Question: I have scaled a node in a Pane. But the layout of the Pane take into account the bounds without any transformation. I want it to take into account the transformed bounds.
For example :

And the code :
'''
import javafx.application.Application;
import javafx.geometry.Pos;
import javafx.scene.Scene;
import javafx.scene.control.Label;
import javafx.scene.layout.HBox;
import javafx.scene.layout.VBox;
import javafx.scene.shape.Circle;
import javafx.scene.transform.Scale;
import javafx.scene.transform.Translate;
import javafx.stage.Stage;
public class HBoxApp extends Application {
public static void main(String[] args) {
launch(args);
}
@Override
public void start(Stage stage) throws Exception {
double scale = 0.75;
HBox box1 = createBox();
box1.getChildren().add(new Circle(20));
box1.getChildren().add(new Label("Test without any scale"));
HBox box2 = createBox();
Circle c2 = new Circle(20);
c2.setScaleX(scale);
c2.setScaleY(scale);
box2.getChildren().add(c2);
box2.getChildren().add(new Label("Test with the setScaleX/Y methods"));
HBox box3 = createBox();
Circle c3 = new Circle(20);
c3.getTransforms().add(new Scale(scale, scale));
box3.getChildren().add(c3);
box3.getChildren().add(new Label("Test with the Scale transform"));
HBox box4 = createBox();
Circle c4 = new Circle(20);
c4.getTransforms().addAll(new Scale(scale, scale), new Translate(-20*(1-scale), 0));
box4.getChildren().add(c4);
box4.getChildren().add(new Label("Test with the Scale and Translate transform"));
HBox box5 = createBox();
box5.getChildren().add(new Circle(20 * scale));
box5.getChildren().add(new Label("My Goal"));
VBox vBox = new VBox(10);
vBox.getChildren().addAll(box1, box2, box4, box5);
stage.setScene(new Scene(vBox, 300, 200));
stage.show();
}
private HBox createBox() {
HBox box = new HBox(5);
box.setAlignment(Pos.CENTER_LEFT);
return box;
}
}
'''
A solution could be to apply translations on the circle and on the label, but this way seems too hard for doing a so simple thing, and using a 'Pane'('HBox') seems more painful than using a basic 'Group' with an hardcoded layout.
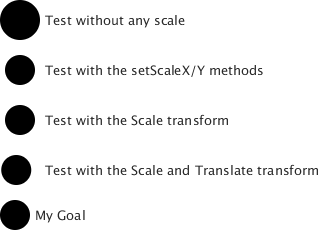
Answer: I found the answer in the post <URL> :
> .
So for solving my problem, i wrote :
'''
...
HBox box5 = createBox();
Circle c5 = new Circle(20);
c5.setScaleX(scale);
c5.setScaleY(scale);
box5.getChildren().add(new Group(c5));
box5.getChildren().add(new Label("Test with the Scale transform and a group"));
...
'''
and i got the expected result.